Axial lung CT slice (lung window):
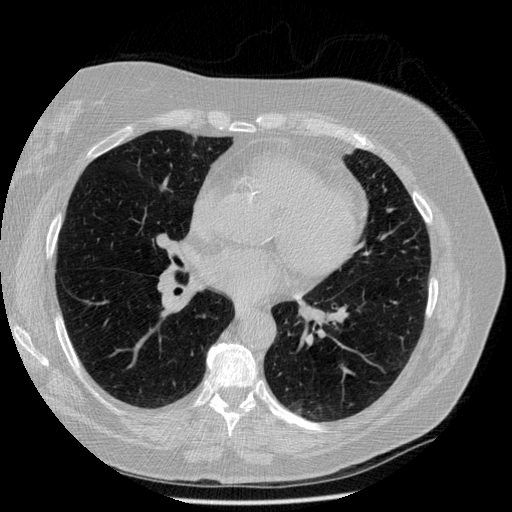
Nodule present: no